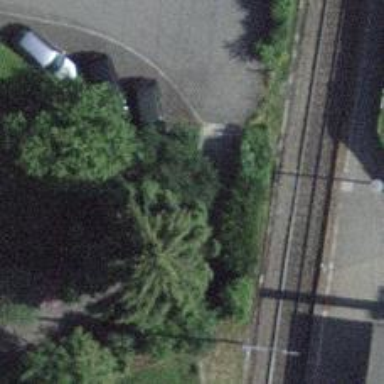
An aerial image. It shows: Stop position for public transport at railway stop.